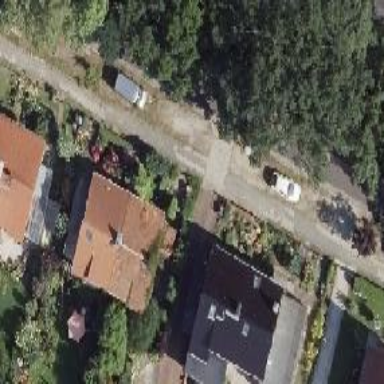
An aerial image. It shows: Semidetached house with gabled roof.